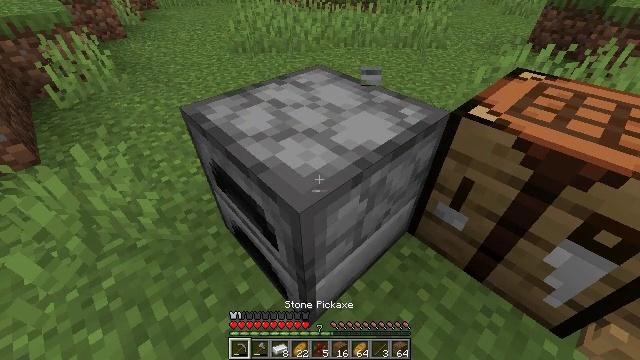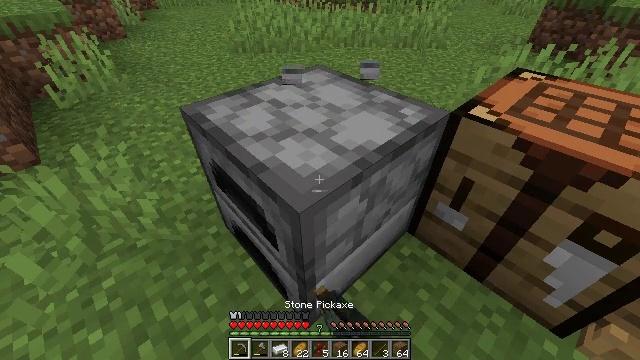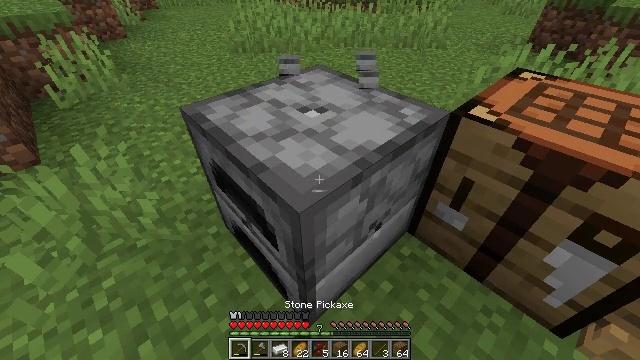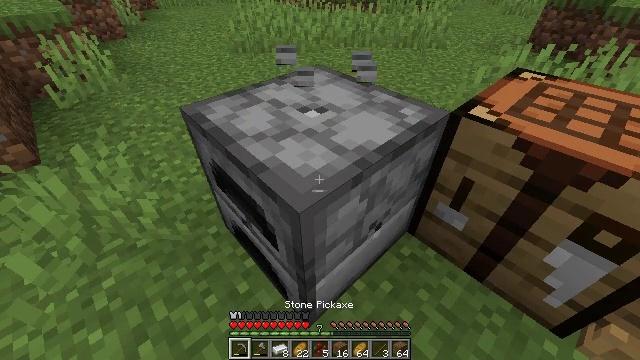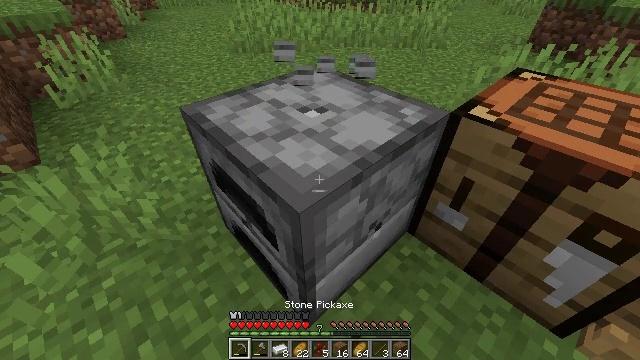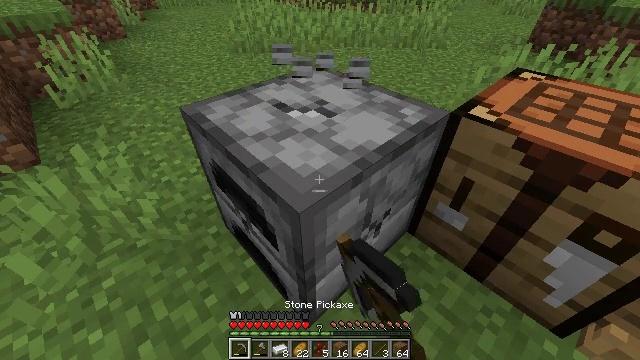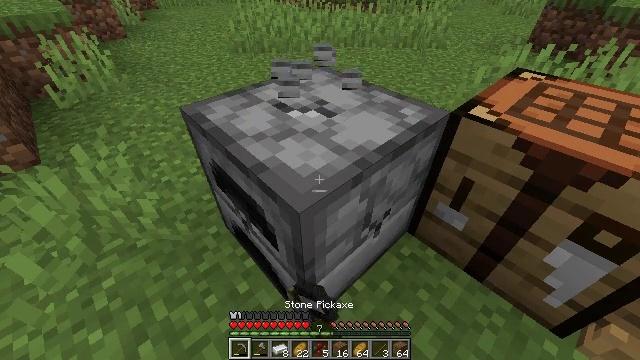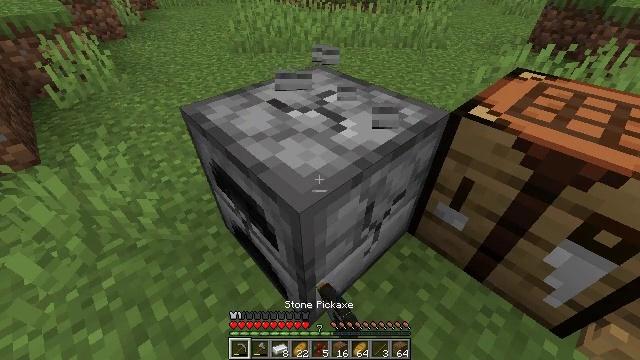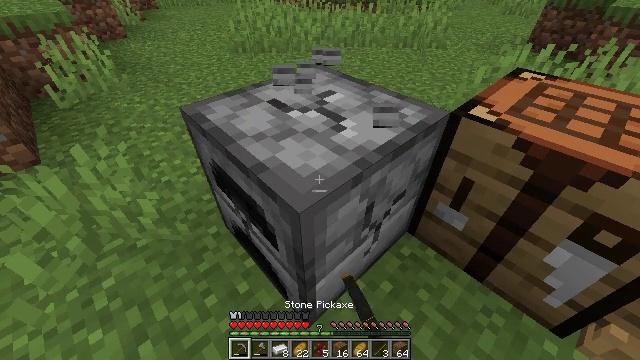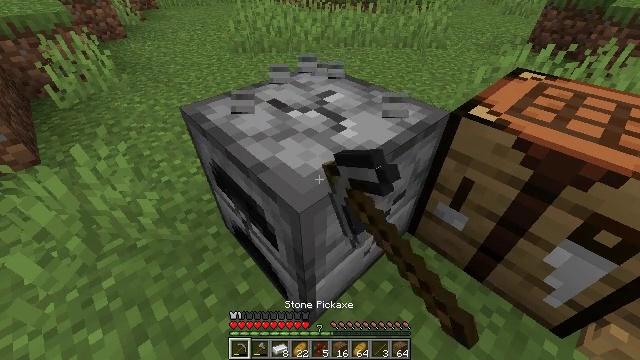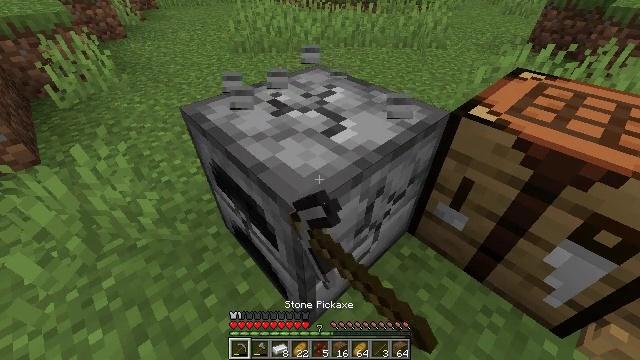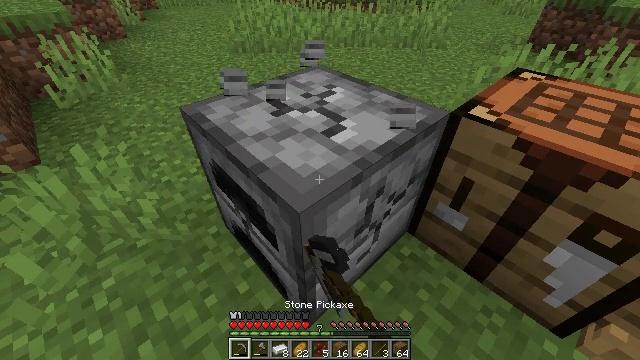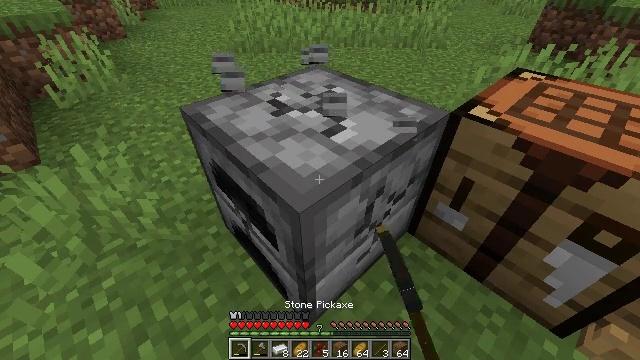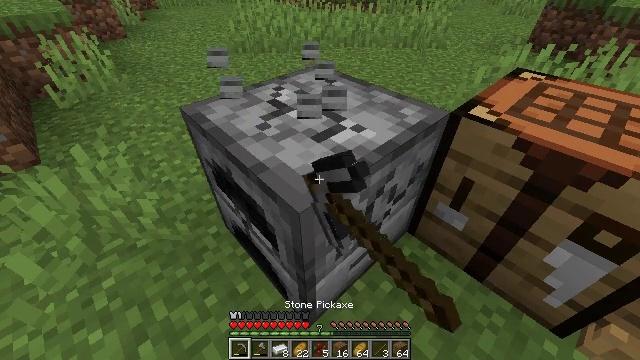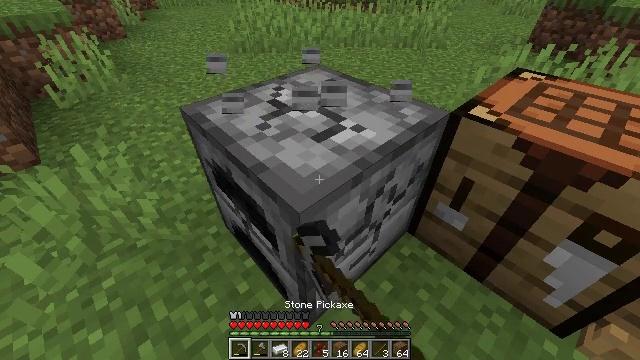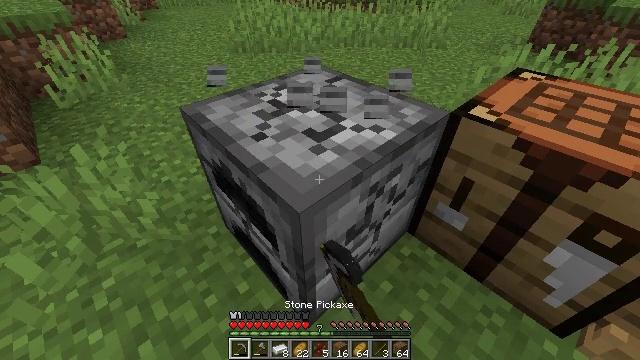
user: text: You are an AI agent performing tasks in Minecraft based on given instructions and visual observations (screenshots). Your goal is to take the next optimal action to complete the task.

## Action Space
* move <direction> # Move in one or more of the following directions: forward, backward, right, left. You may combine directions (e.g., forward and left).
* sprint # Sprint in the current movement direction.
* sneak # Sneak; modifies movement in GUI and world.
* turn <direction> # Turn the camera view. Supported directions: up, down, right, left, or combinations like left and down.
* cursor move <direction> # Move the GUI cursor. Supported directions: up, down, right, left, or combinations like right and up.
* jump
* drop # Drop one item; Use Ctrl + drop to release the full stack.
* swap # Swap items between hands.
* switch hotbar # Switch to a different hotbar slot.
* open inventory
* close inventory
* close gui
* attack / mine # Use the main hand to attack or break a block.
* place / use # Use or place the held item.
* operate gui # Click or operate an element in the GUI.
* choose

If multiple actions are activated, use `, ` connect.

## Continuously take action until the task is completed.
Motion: motion action
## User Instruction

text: Mine the furnace to collect it.
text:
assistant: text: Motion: attack / mine
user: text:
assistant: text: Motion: attack / mine
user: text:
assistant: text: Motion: attack / mine
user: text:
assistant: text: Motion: attack / mine
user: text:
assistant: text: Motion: attack / mine
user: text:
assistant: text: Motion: attack / mine
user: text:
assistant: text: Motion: attack / mine
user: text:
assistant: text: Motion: attack / mine
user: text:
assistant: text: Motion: attack / mine
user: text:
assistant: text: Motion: attack / mine
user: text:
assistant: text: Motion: attack / mine
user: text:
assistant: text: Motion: attack / mine
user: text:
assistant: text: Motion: attack / mine
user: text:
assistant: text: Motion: attack / mine
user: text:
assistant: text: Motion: attack / mine
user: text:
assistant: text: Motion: attack / mine
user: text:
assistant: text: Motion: attack / mine
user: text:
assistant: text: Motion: attack / mine
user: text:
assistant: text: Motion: attack / mine
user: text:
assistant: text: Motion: attack / mine
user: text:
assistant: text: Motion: attack / mine
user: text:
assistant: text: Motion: attack / mine
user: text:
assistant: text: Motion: attack / mine
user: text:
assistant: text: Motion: attack / mine
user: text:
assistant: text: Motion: attack / mine
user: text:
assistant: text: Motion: attack / mine
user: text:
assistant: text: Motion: attack / mine
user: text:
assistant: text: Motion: attack / mine
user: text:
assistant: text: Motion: attack / mine
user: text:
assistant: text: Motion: attack / mine